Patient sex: F
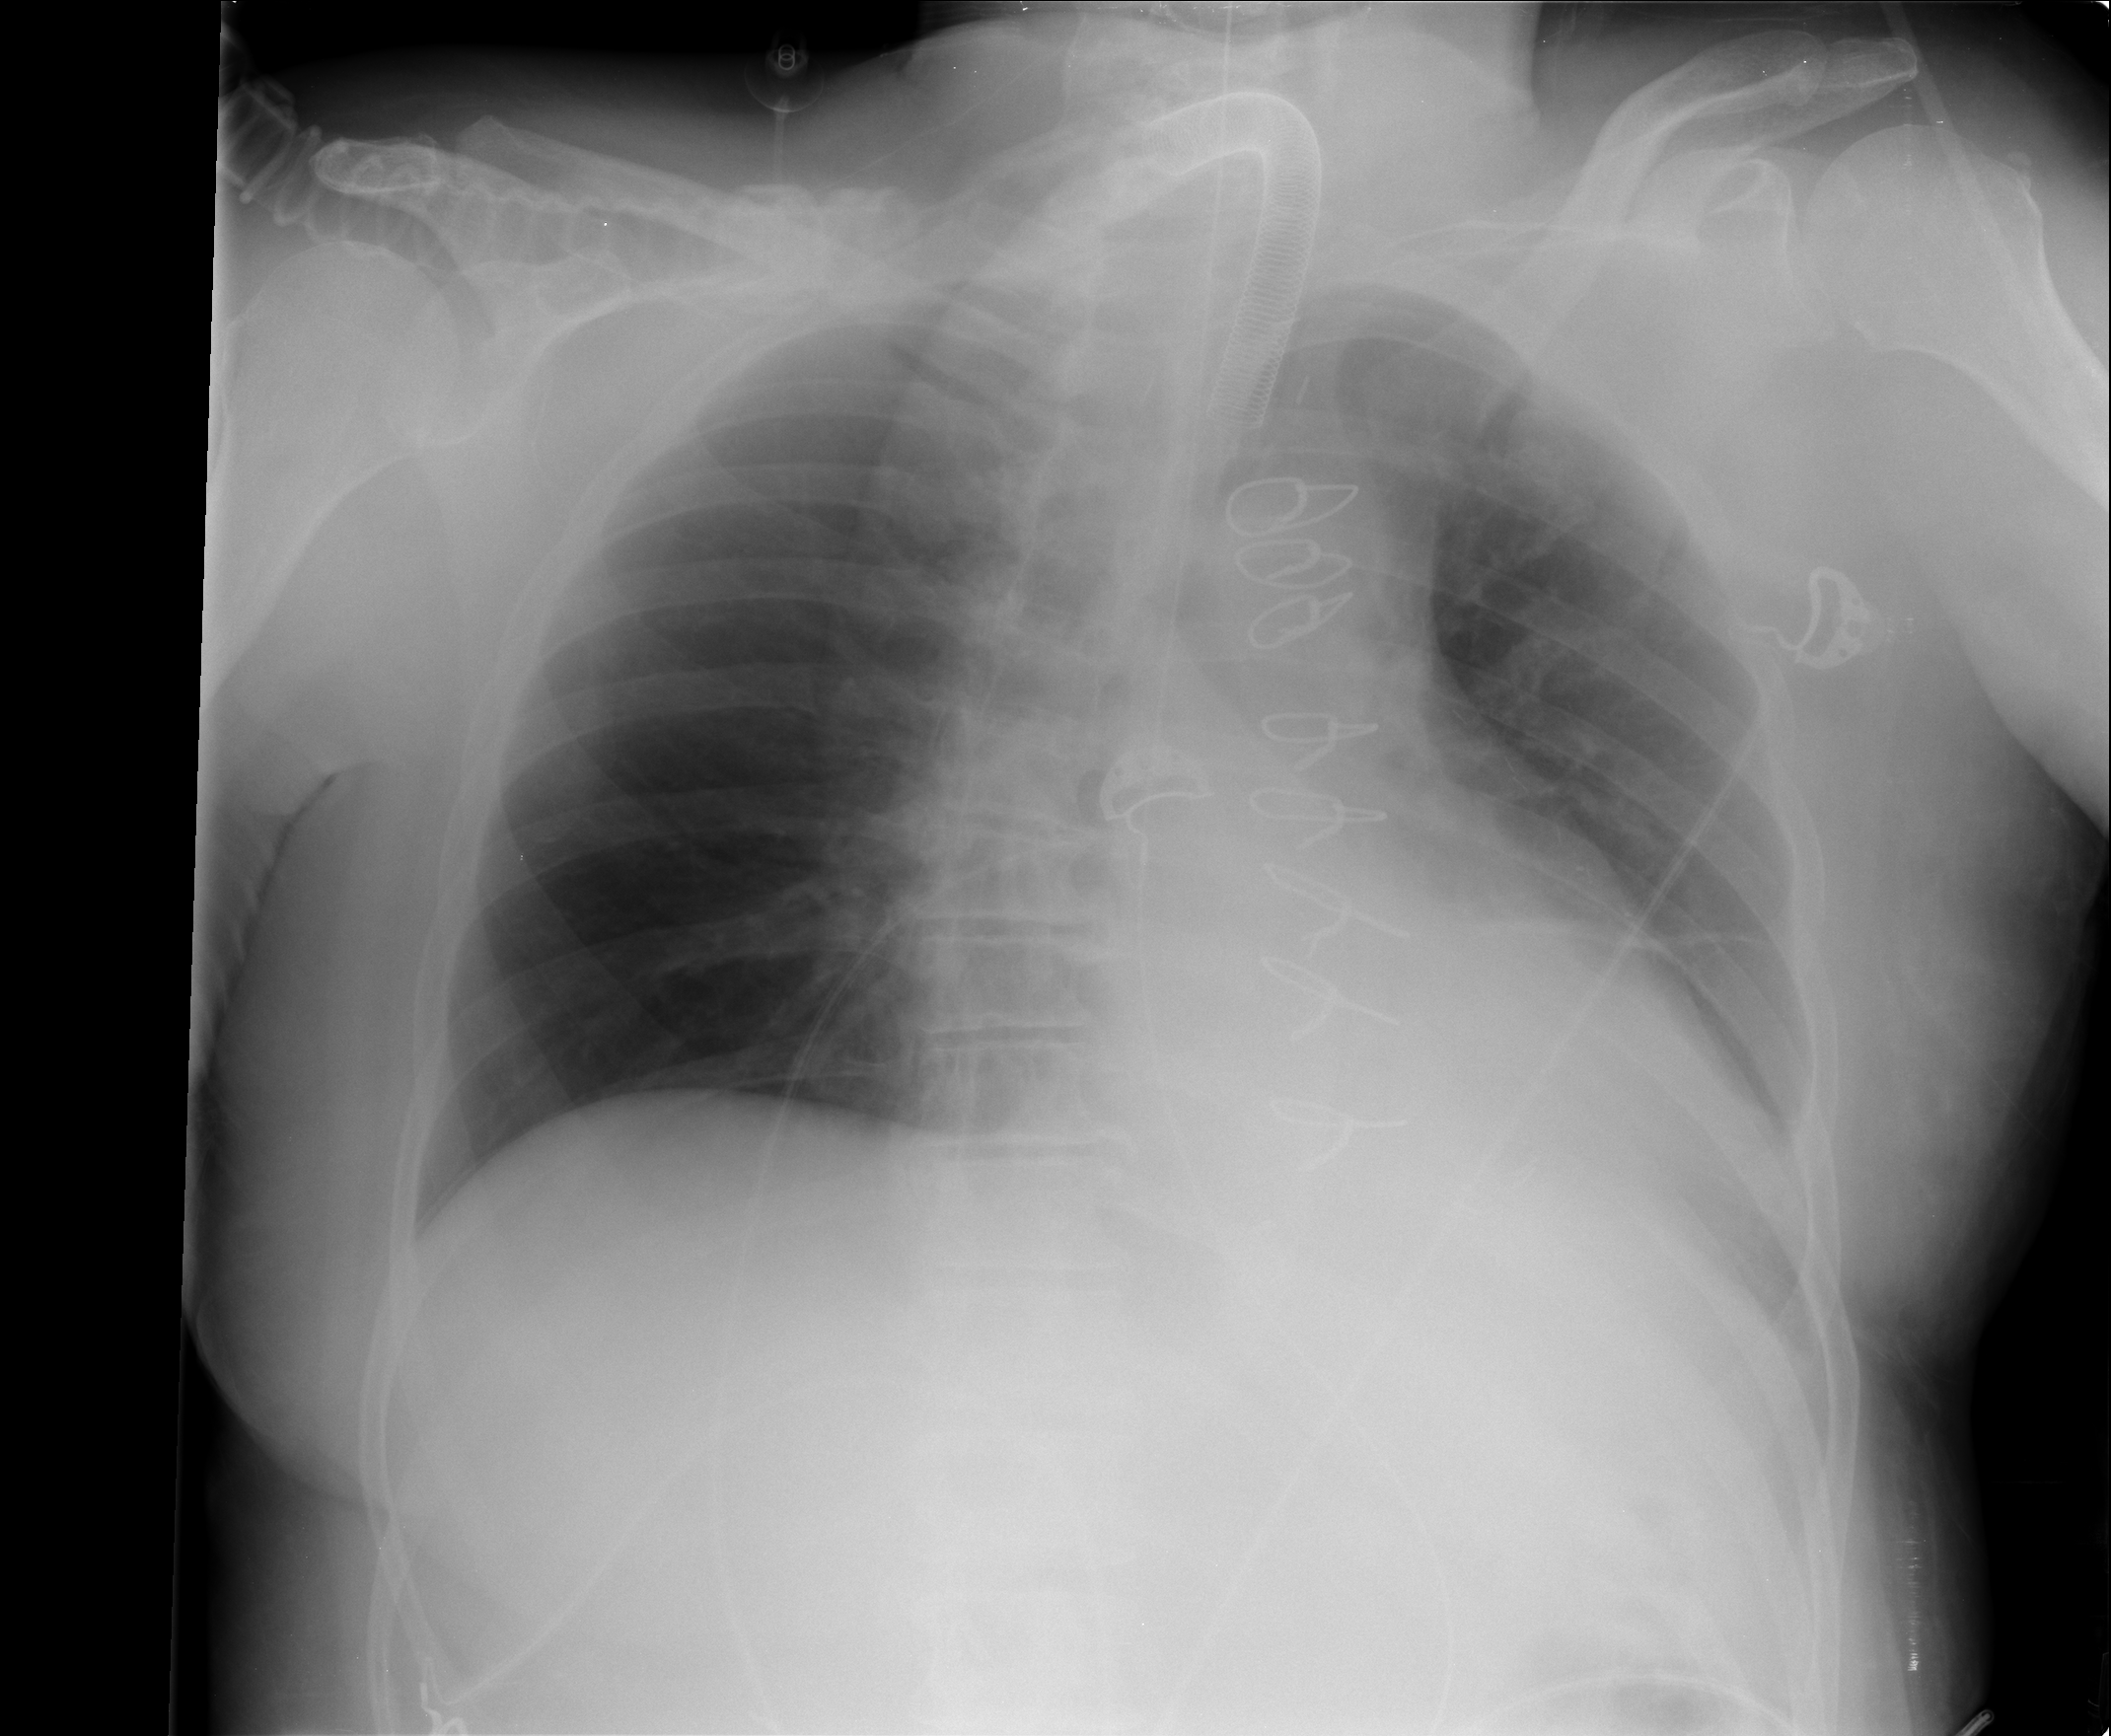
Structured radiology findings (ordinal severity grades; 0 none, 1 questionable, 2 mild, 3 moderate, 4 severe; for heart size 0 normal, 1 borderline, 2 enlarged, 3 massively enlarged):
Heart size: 2
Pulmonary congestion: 0
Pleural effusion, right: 0
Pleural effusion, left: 2
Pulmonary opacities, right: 0
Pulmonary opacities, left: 0
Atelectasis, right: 0
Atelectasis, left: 2